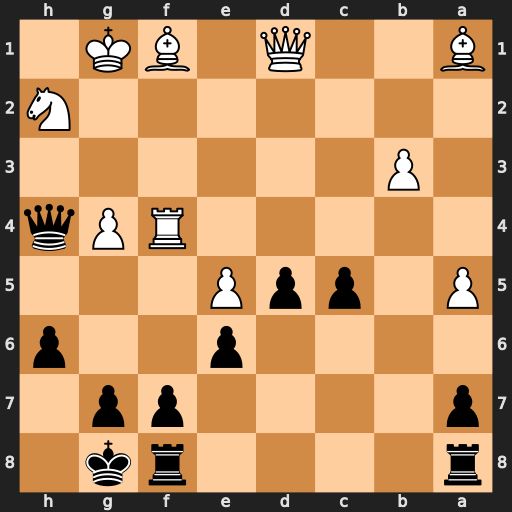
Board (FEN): r4rk1/p4pp1/4p2p/P1ppP3/5RPq/1P6/7N/B2Q1BK1
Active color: b
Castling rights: -
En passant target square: -
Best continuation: Qg3+ Bg2 Qxf4